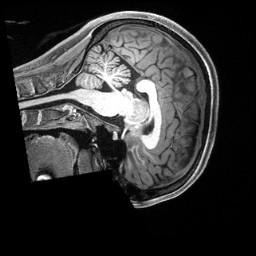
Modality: T1w
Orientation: sagittal
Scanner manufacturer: siemens
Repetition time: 2.5 s
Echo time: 0.00231 s